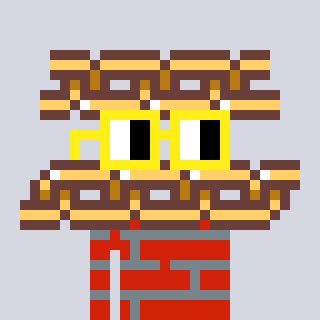
a pixel art character with square yellow glasses, a chain-shaped head and a red-colored body on a cool background